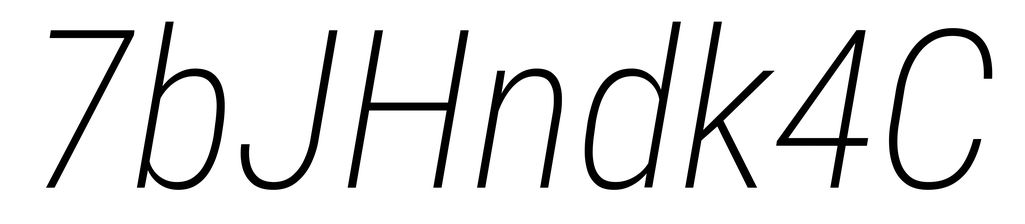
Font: Roboto-Italic_Condensed_ExtraLight_Italic